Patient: sex M, age 80
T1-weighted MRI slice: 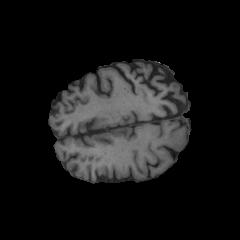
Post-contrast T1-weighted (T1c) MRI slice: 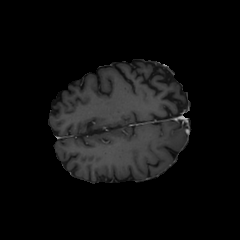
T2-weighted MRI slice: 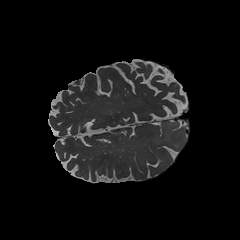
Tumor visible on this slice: no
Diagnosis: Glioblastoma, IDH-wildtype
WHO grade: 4